Aerial crown-view tile of a tropical tree (Barro Colorado Island, Panama), acquired 20241112:
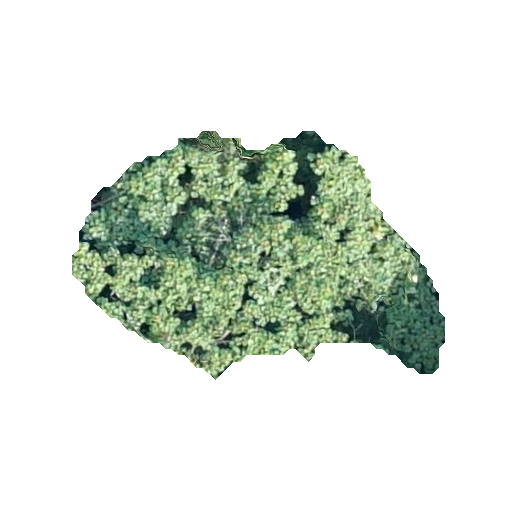
Species: Ochroma pyramidale
GBIF accepted scientific name: Ochroma pyramidale
Crown area: 98.394 m²